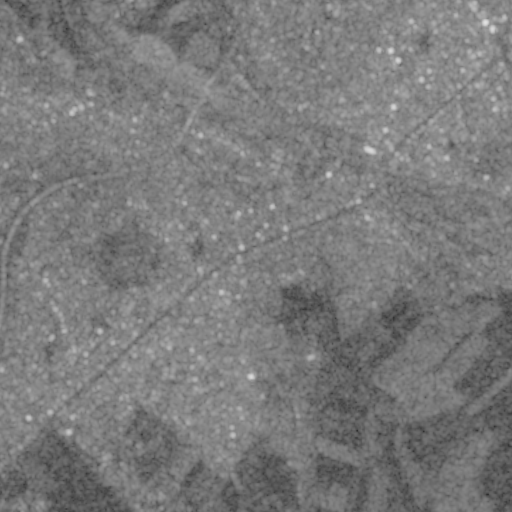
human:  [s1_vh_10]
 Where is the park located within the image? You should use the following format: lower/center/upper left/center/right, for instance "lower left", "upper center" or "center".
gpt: The park is located in the upper of the image.
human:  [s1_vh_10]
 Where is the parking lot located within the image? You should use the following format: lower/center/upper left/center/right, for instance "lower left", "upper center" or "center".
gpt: The parking lot is located in the upper right of the image.
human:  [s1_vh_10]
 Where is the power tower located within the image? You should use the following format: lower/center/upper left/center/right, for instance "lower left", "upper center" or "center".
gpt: The power tower is located in the lower right of the image.
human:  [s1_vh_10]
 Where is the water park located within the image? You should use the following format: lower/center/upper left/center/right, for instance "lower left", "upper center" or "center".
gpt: The water park is located in the upper right of the image.
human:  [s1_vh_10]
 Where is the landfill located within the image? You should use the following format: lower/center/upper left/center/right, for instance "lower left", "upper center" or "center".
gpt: There is no landfill in the image.

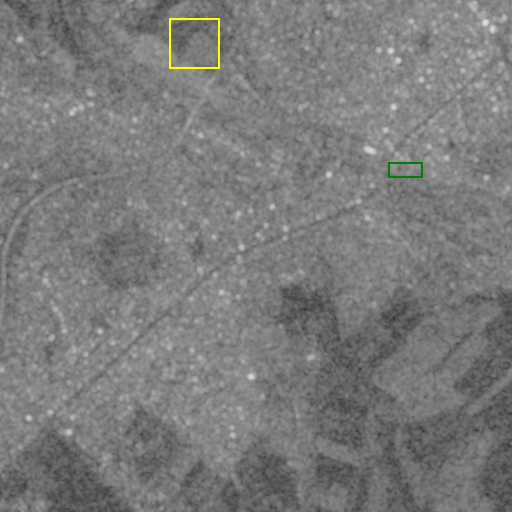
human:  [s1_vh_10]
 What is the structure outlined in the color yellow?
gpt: The structure outlined in yellow is a park.
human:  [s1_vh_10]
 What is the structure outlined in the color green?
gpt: The structure outlined in green is a water park.
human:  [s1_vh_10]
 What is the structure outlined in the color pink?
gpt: There is no pink outline.